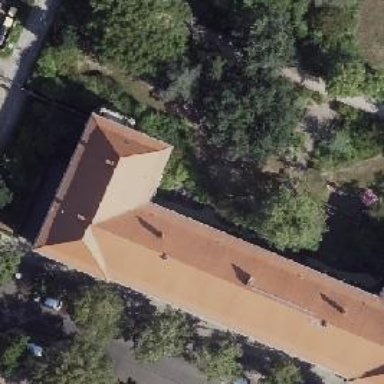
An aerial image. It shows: Hipped roof apartment building.